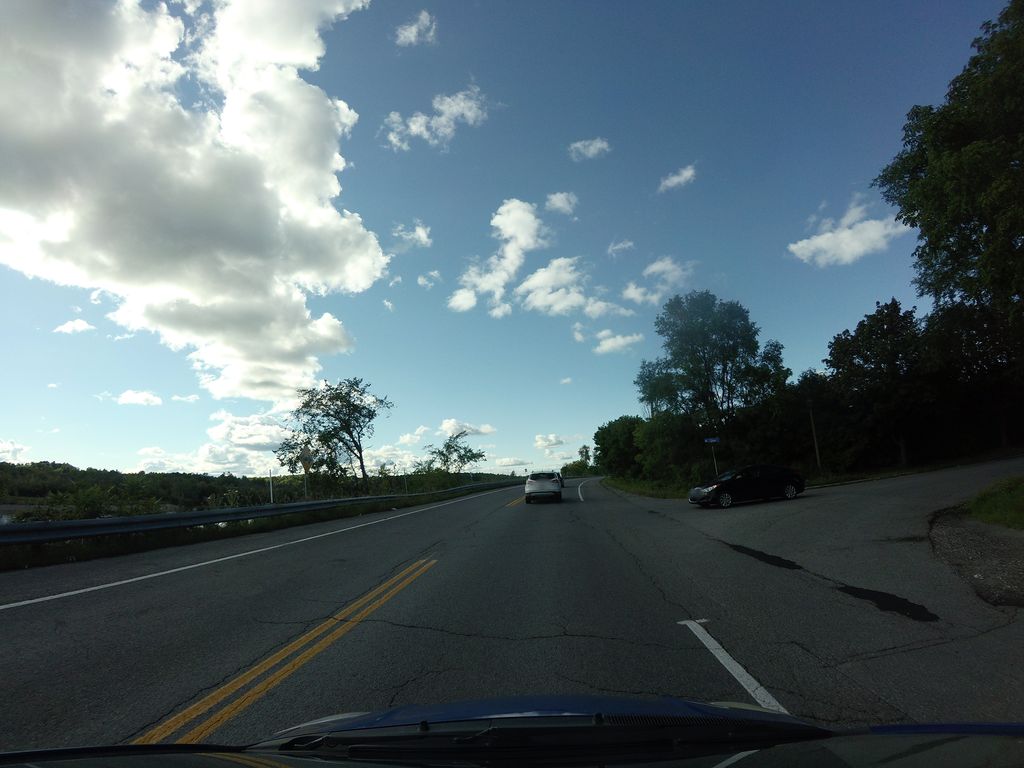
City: ottawa-gatineau